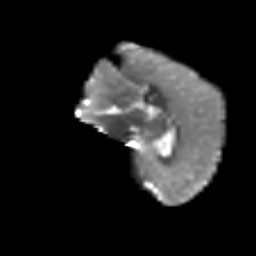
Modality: T2w
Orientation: sagittal
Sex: female
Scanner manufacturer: siemens
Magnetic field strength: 3 T
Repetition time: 5 s
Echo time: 0.071 s